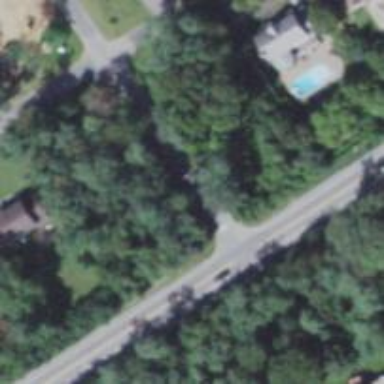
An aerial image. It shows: Stop road.